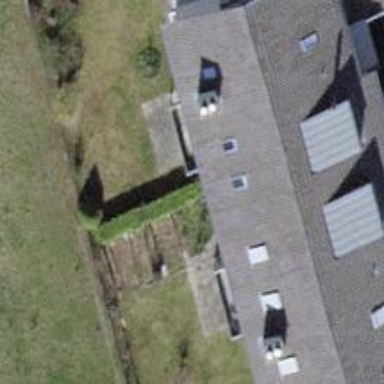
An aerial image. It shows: Semi-detached house with gabled roof.